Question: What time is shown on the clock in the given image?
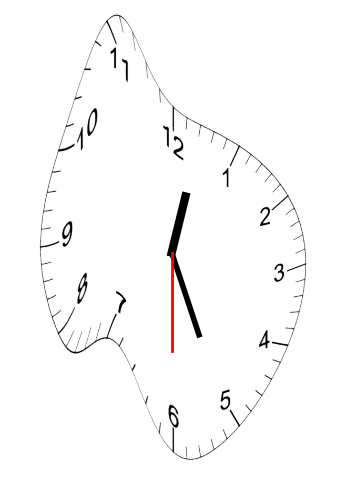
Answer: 12:25:30